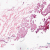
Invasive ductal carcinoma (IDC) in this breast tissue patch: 0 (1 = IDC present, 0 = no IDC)